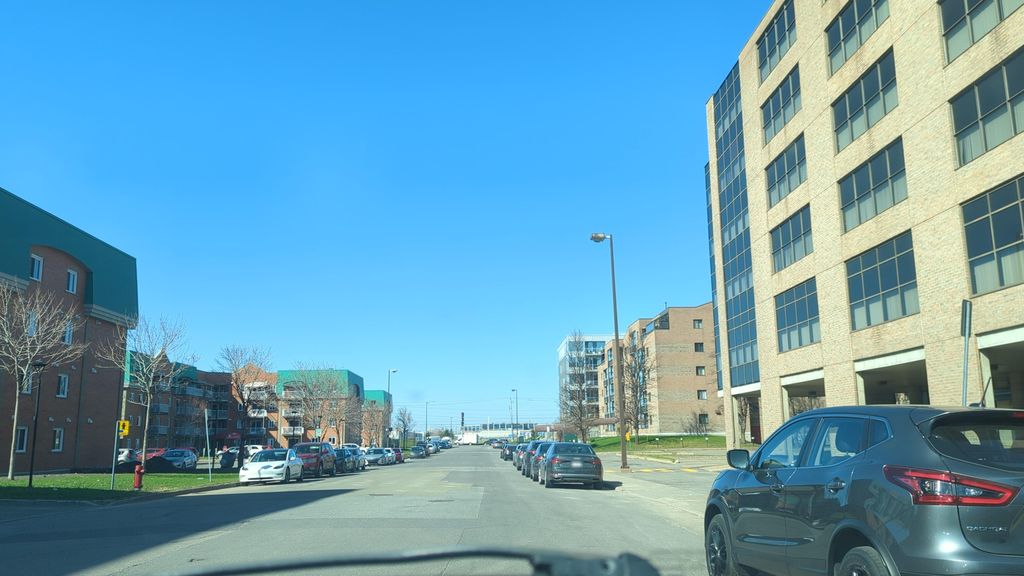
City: quebec_city